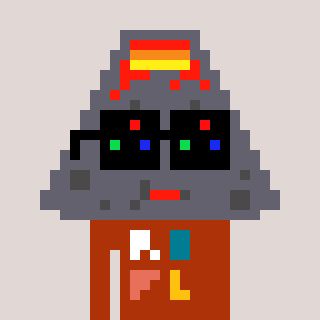
a pixel art character with square black sunglasses, a volcano-shaped head and a hotbrown-colored body on a warm background